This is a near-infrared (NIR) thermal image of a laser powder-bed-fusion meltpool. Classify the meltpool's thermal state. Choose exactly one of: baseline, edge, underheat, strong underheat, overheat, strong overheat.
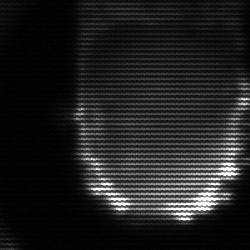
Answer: baseline